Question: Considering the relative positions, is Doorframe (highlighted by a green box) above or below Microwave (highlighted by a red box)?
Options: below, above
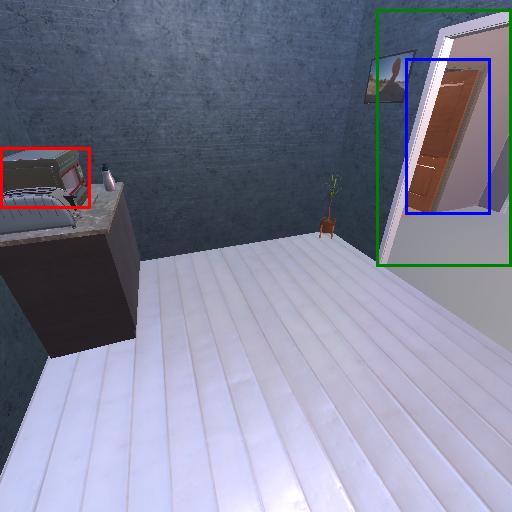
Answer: below